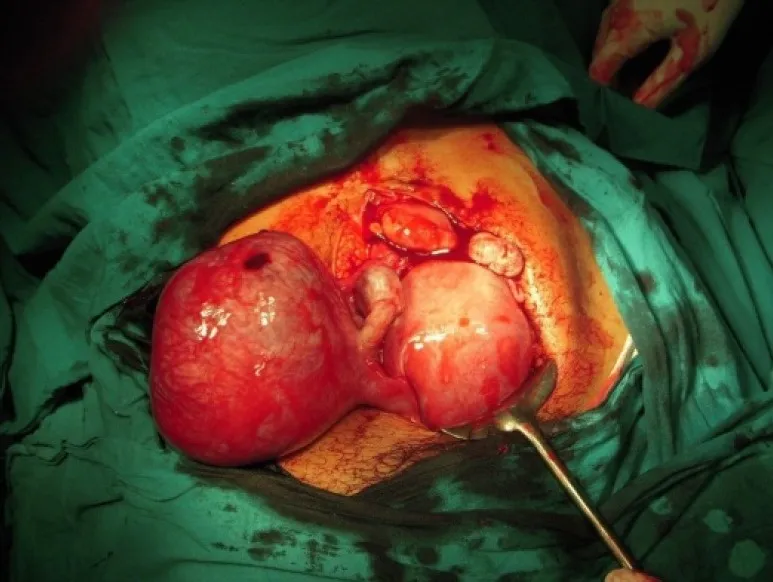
Unicornuate uterus of 16 weeks gestation with intact left rudimentary horn pregnancy of around 16 weeks. A vessel running superficially over the rudimentary horn had been torn probably due to expansion of the horn leading to haemoperitoneum.
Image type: medical_photograph (other_medical_photograph)